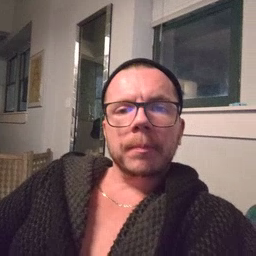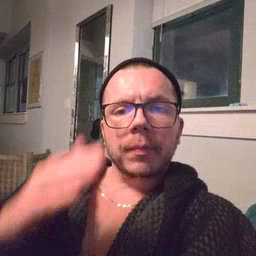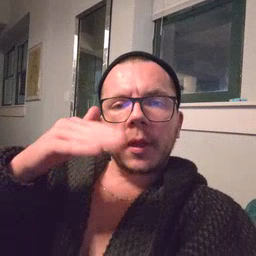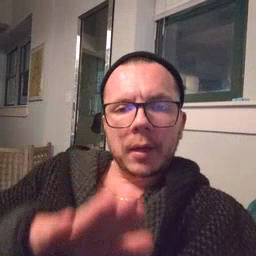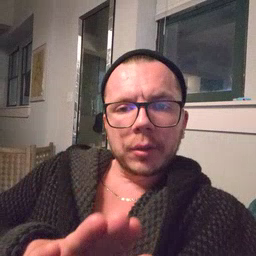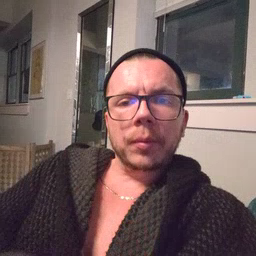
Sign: into